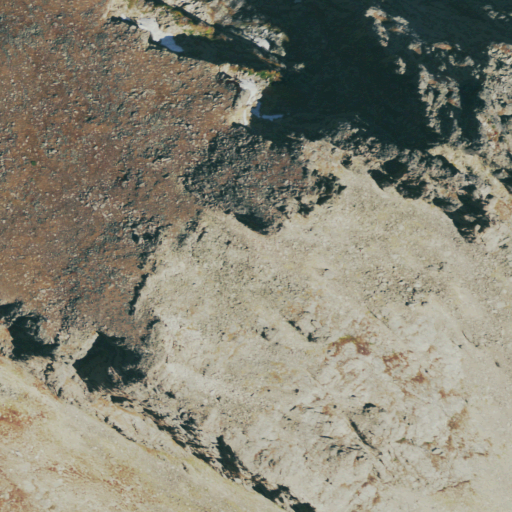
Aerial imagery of mountain in Colorado named Gabletop Mountain containing grassland, shrub, snow, and barren land